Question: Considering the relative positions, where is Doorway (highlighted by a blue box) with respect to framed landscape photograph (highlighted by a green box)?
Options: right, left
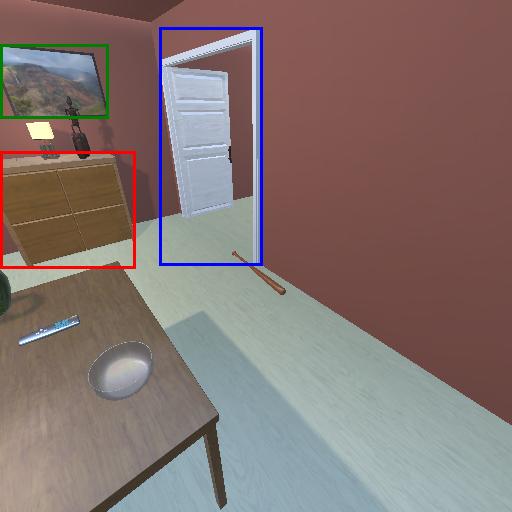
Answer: right